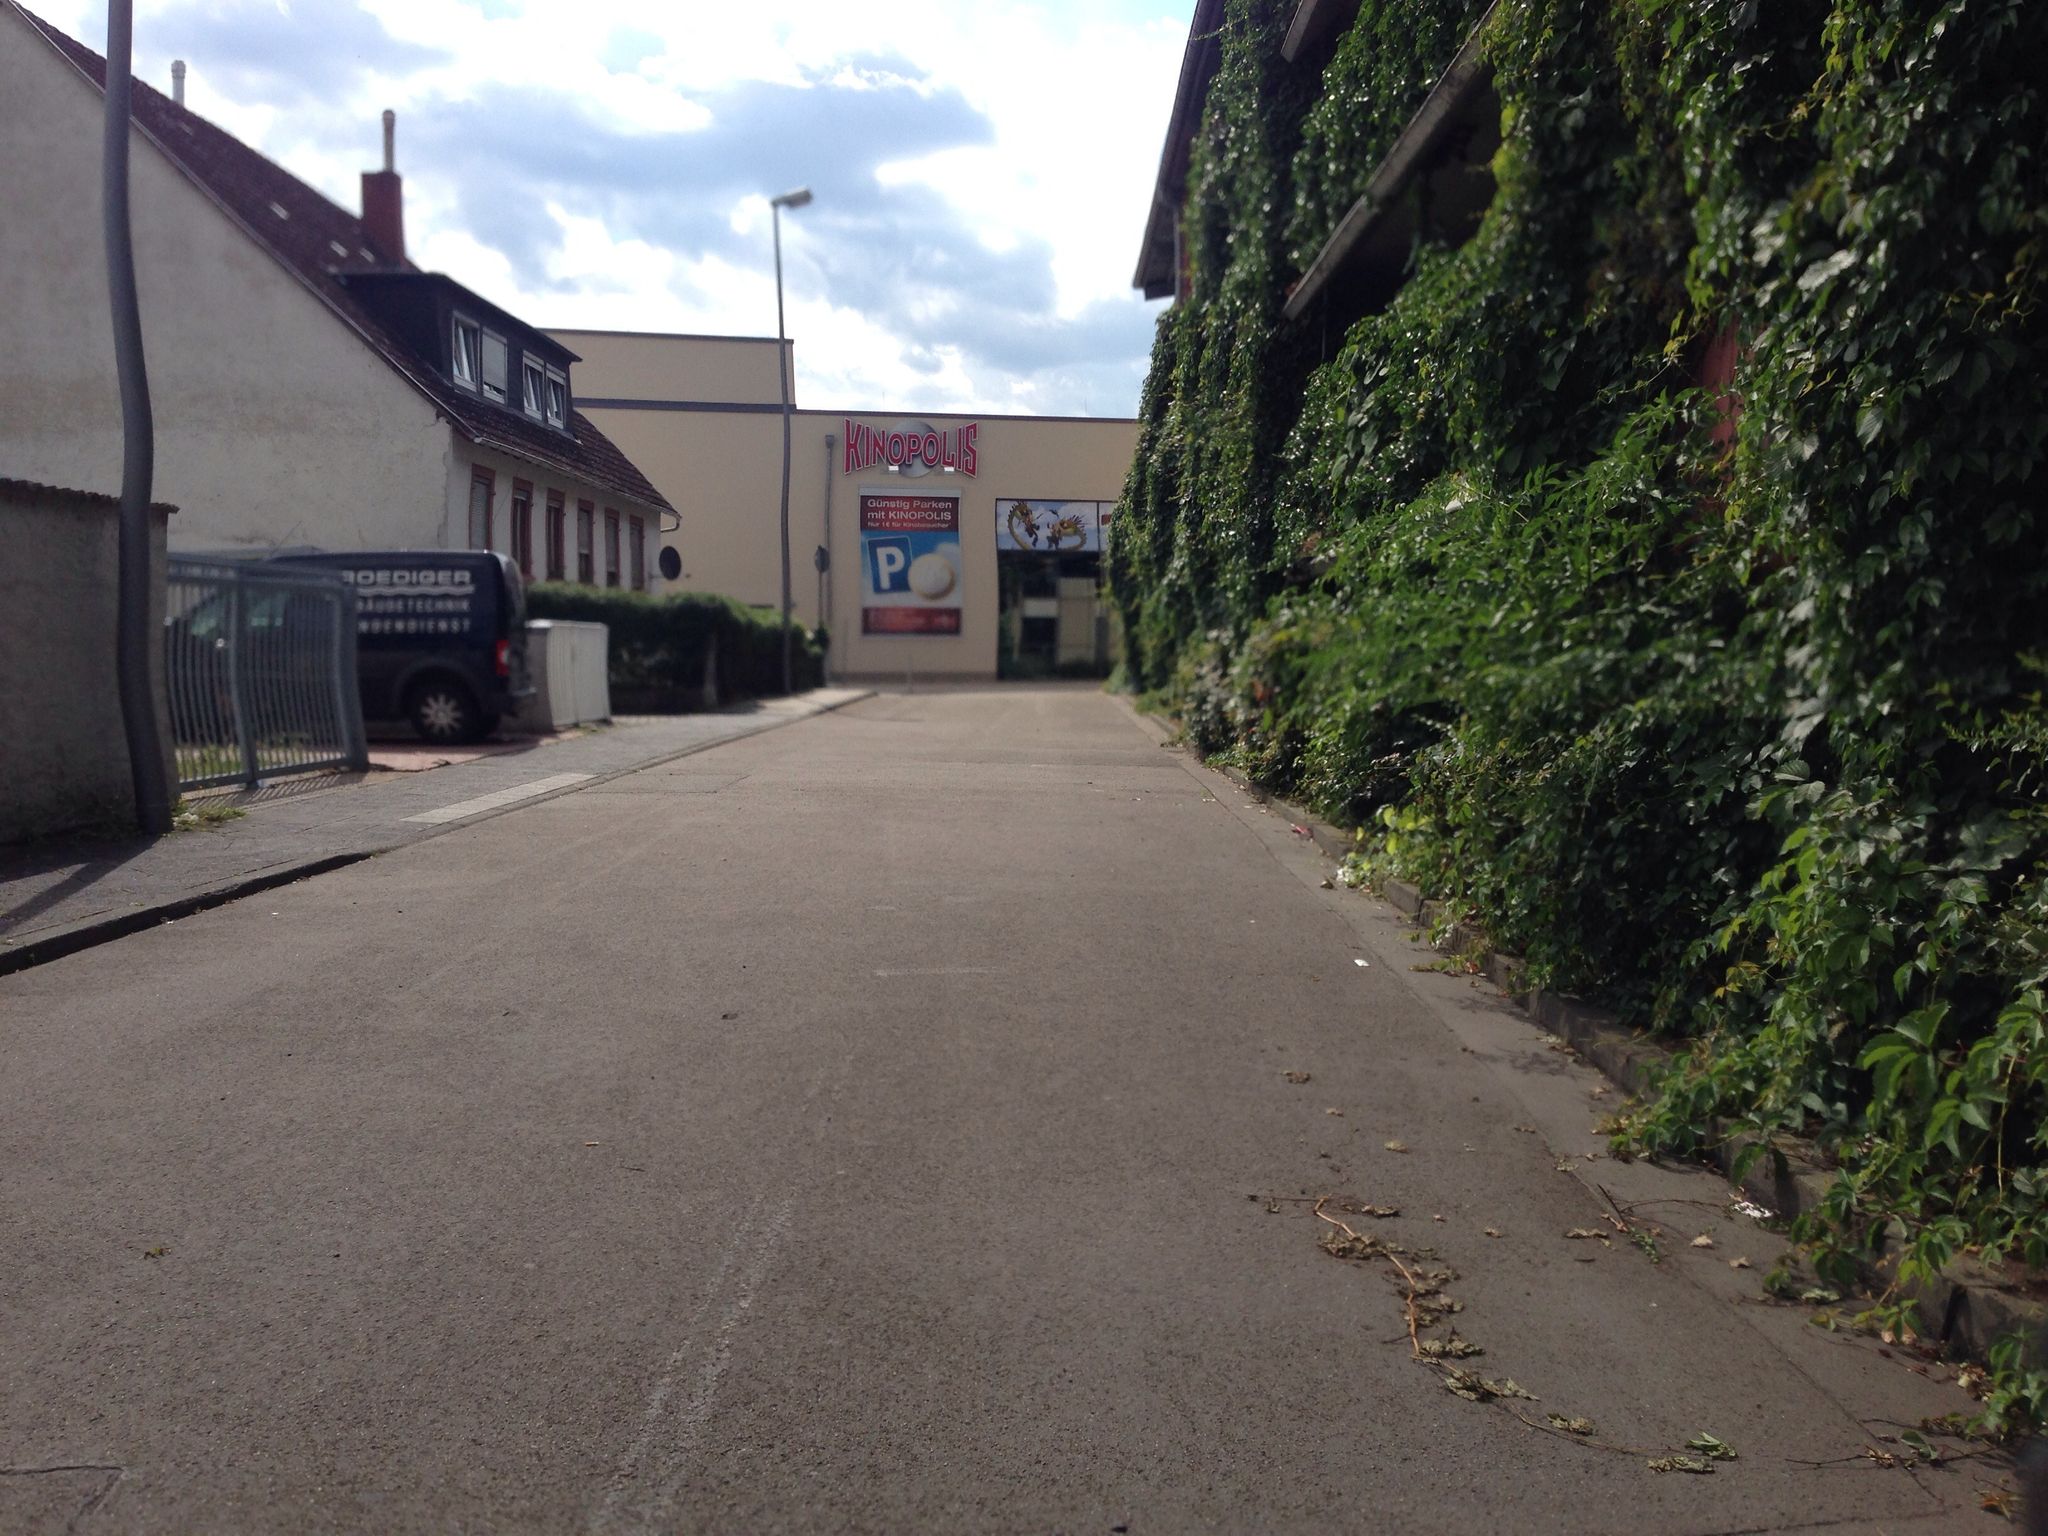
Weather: cloudy
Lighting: day
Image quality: good
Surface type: cycling surface
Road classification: path, service
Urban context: urban centre
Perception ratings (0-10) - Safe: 3.47, Lively: 4.21, Beautiful: 6.98, Boring: 4.84, Depressing: 6.02, Wealthy: 2.27